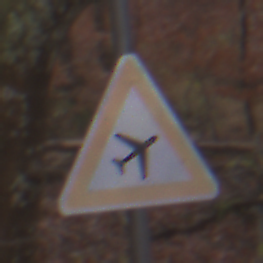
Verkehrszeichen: FlugbetriebLinks
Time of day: Midday
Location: Outdoor (Nature)
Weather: Overcast
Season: Autumn
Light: Natural